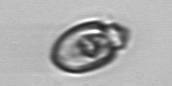
Label: Amphidinium